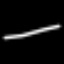
Label: line